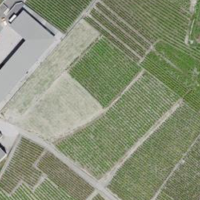
EUNIS habitat code: 40
Species observed at this site:
Melanargia galathea